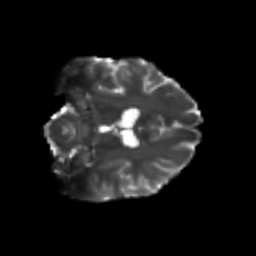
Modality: T2w
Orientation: coronal
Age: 21
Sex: male
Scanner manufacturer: siemens
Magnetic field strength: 3 T
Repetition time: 3.5 s
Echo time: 0.104 s